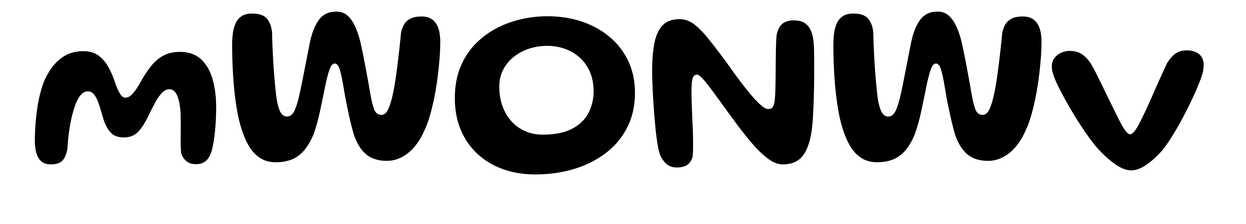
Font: Gluten_Medium